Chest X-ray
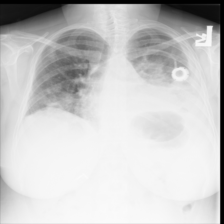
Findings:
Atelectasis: negative
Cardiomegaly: negative
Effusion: negative
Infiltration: negative
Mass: positive
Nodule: negative
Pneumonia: negative
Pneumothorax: negative
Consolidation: positive
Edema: negative
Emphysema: negative
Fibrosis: negative
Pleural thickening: negative
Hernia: negative